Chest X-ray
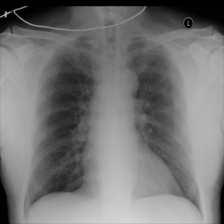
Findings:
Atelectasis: negative
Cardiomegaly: negative
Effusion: negative
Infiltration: negative
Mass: negative
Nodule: negative
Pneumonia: negative
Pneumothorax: negative
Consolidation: negative
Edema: negative
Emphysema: negative
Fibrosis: negative
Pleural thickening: negative
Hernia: negative